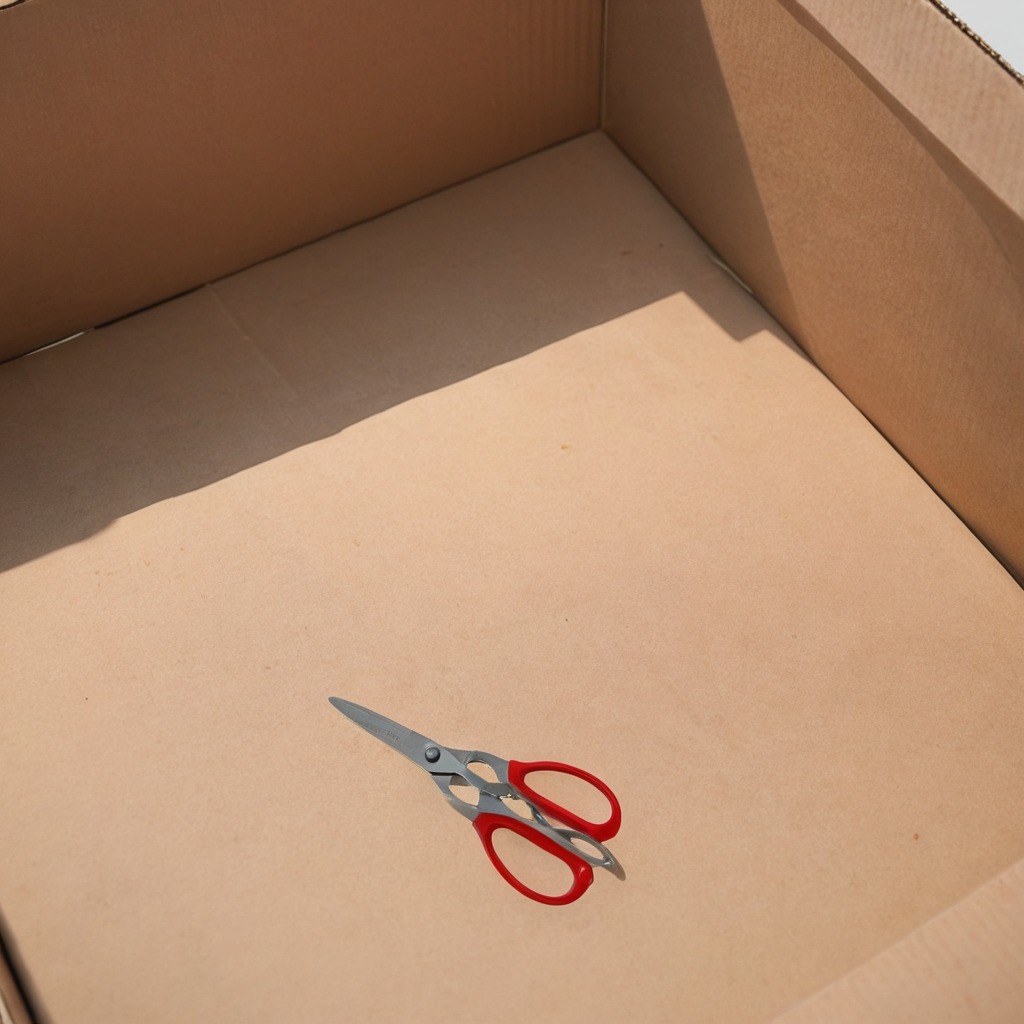
A scissor is lying on the cardboard box surface.